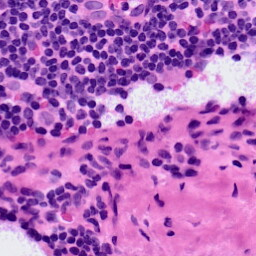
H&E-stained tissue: LymphNode